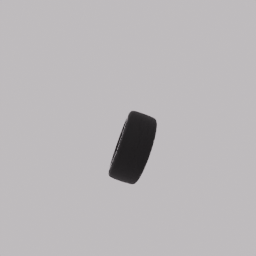
Label: mechanical